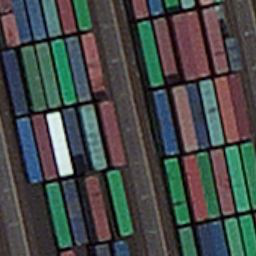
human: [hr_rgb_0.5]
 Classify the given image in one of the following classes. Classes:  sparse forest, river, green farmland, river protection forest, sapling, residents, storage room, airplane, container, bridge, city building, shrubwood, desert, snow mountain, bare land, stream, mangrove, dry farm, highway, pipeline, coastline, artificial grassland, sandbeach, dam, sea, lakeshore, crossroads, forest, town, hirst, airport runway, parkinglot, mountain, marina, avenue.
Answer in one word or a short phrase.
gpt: container